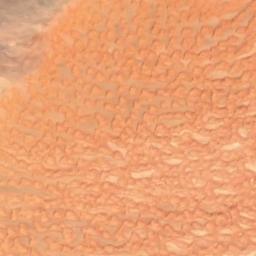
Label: desert